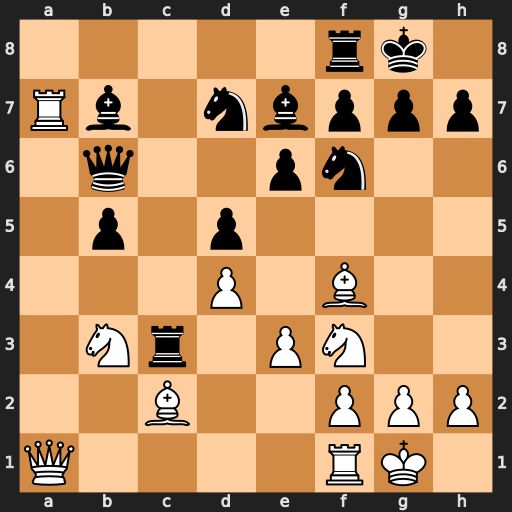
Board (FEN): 5rk1/Rb1nbppp/1q2pn2/1p1p4/3P1B2/1Nr1PN2/2B2PPP/Q4RK1
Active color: w
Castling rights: -
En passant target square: -
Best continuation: Rxb7 Qxb7 Qxc3